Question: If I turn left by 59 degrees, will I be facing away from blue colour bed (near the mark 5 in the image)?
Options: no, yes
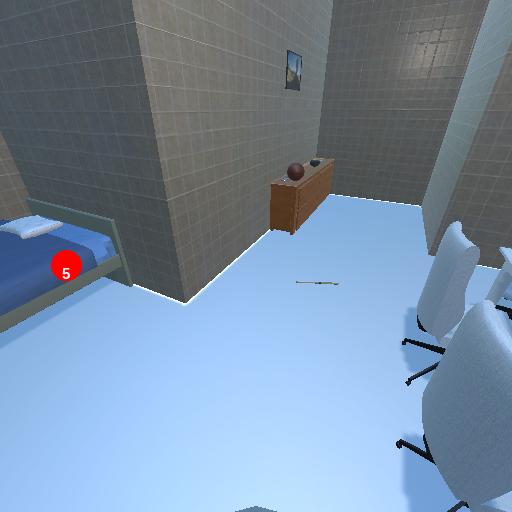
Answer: no